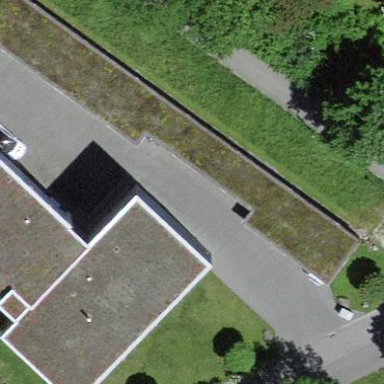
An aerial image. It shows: Garages with flat grass roofs.